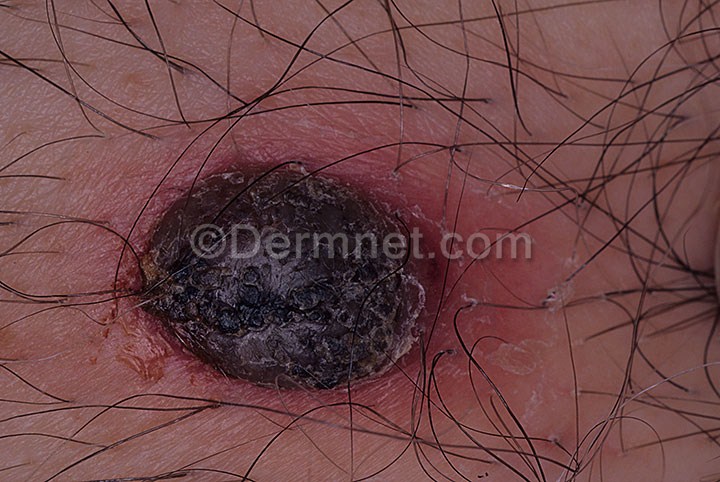
Disease: Seborrheic Keratoses and other Benign Tumors